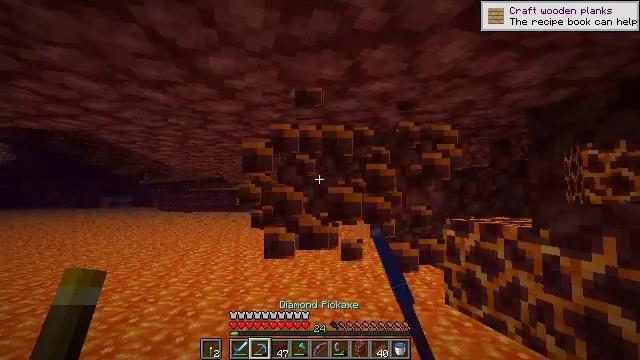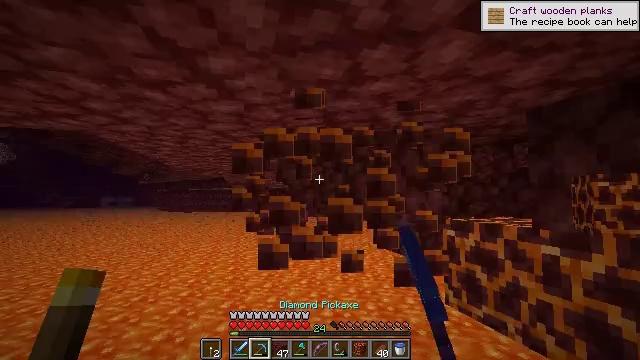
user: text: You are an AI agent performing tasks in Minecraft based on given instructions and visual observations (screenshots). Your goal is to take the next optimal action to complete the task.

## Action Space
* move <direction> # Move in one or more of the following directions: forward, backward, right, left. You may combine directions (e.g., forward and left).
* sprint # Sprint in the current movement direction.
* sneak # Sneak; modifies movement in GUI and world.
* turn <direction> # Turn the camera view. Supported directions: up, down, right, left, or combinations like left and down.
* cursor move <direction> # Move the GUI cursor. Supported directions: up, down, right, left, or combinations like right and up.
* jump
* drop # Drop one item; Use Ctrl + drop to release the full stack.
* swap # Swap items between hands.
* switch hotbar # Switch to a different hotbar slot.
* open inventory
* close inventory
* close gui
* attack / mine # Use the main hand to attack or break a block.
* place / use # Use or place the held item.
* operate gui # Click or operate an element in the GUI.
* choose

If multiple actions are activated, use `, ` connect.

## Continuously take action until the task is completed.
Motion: motion action
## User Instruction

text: Retrieve a magma block for building or traps.
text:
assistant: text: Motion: sneak, attack / mine
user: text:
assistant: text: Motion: sneak, attack / mine